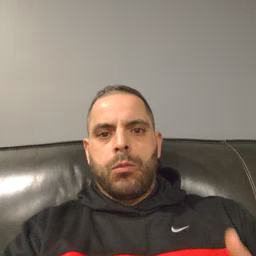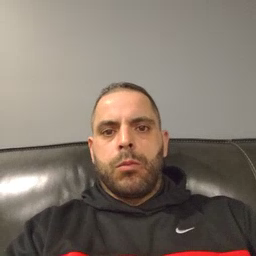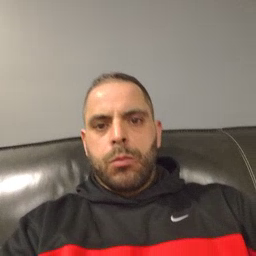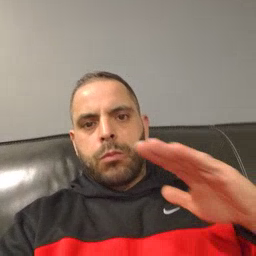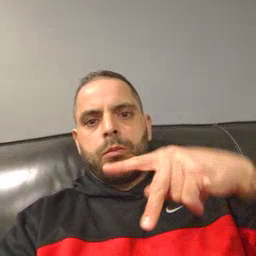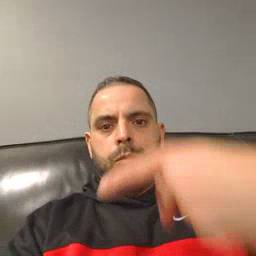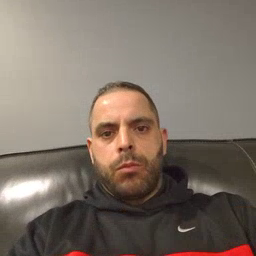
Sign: fall